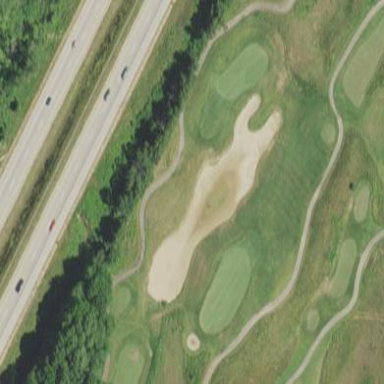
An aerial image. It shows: Sandy area is golf bunker.